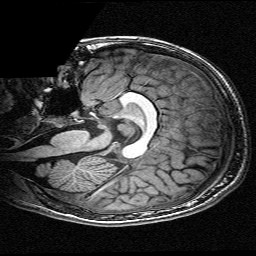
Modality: T1w
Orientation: sagittal
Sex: male